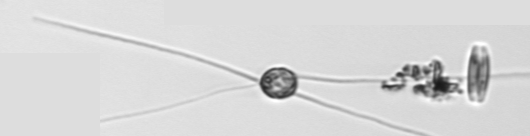
Label: Chaetoceros_danicus